Question: How can I hide the navigation bar in an Android app?
My tablet uses Android 4.1.2
Thanks!

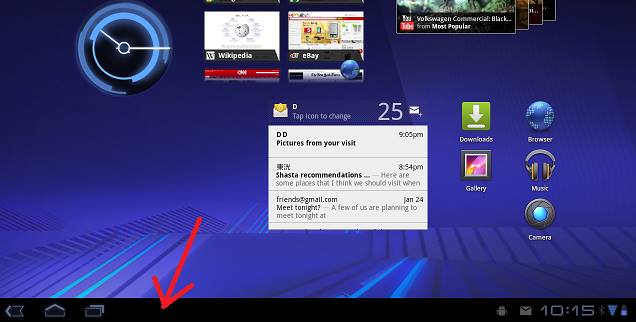
Answer: This is not recommended by design guidelines, however if you are definitely sure you need to do it, you can refer to this post: <URL>